用一个垂直于圆锥的轴的平面去截圆锥，截口曲线（截面与圆锥侧面的交线）是一个圆，用一个不垂直于轴的平面截圆锥，当截面与圆锥的轴的夹角 \(\theta\) 不同时，可以得到不同的截口曲线，它们分别是椭圆、抛物线、双曲线。因此，我们将圆、椭圆、抛物线、双曲线统称为圆锥曲线。记圆锥轴截面半顶角为 \(\alpha\)，截口曲线形状与 \(\theta,\alpha\) 有如下关系：当 \(\theta > \alpha\) 时，截口曲线为椭圆；当 \(\theta = \alpha\) 时，截口曲线为抛物线；当 \(\theta < \alpha\) 时，截口曲线为双曲线。如图 1 所示，其中 \(\theta,\alpha \in \left(0,\frac{\pi}{2}\right)\)，现有一定长线段 \(AB\)，其与平面 \(\beta\) 所成角 \(\varphi\)（如图 2），\(B\) 为斜足，\(\beta\) 上一动点 \(P\) 满足 \(\angle BAP = \gamma\)，设 \(P\) 点在 \(\beta\) 的运动轨迹是 \(\Gamma\)，则（ ）.

\vspace{0.8em}
A. 当 \(\varphi = \dfrac{\pi}{6},\gamma = \dfrac{\pi}{4}\) 时，\(\Gamma\) 是抛物线

\vspace{0.5em}
B. 当 \(\varphi = \dfrac{\pi}{3},\gamma = \dfrac{\pi}{6}\) 时，\(\Gamma\) 是双曲线

\vspace{0.5em}
C. 当 \(\varphi = \dfrac{\pi}{4},\gamma = \dfrac{\pi}{4}\) 时，\(\Gamma\) 是圆

\vspace{0.5em}
D. 当 \(\varphi = \dfrac{\pi}{3},\gamma = \dfrac{\pi}{4}\) 时，\(\Gamma\) 是椭圆
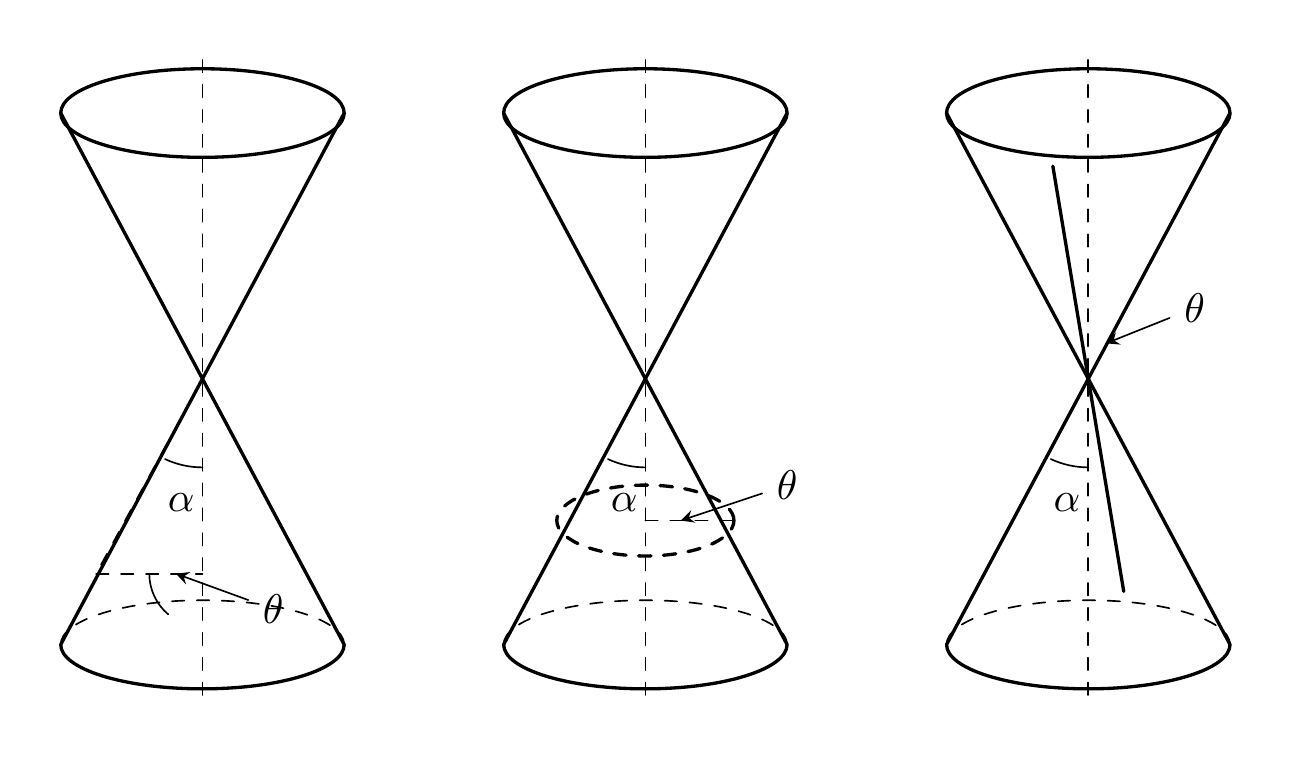
【解答】
\textbf{【答案】}D

\vspace{0.5em}
\textbf{【知识点】}立体几何新定义、圆锥中截面的有关计算

\vspace{0.5em}
\textbf{【分析】}由题，点 \(P\) 在以 \(AB\) 为轴的圆锥上运动，结合题干信息，逐一分析即可。

\vspace{0.5em}
\textbf{【详解】} \(\because AB\) 为定线段，\(\angle BAP = \gamma\) 为定值，\\
\(\therefore P\) 在以 \(AB\) 为轴的圆锥上运动，其中圆锥的轴截面半顶角为 \(\gamma\)，\(\beta\) 与圆锥轴 \(AB\) 的夹角为 \(\varphi\)，\\
对于 A，\(\varphi < \gamma\)，\(\therefore\) 平面 \(\beta\) 截圆锥得双曲线，故 A 错误；\\
对于 B，\(\varphi > \gamma\)，\(\therefore\) 平面 \(\beta\) 截圆锥得椭圆，故 B 错误；\\
对于 C，\(\varphi = \gamma\)，\(\therefore\) 平面 \(\beta\) 截圆锥得抛物线，故 C 错误；\\
对于 D，\(\varphi > \gamma\)，\(\therefore\) 平面 \(\beta\) 截圆锥得椭圆，故 D 正确；

\vspace{0.5em}